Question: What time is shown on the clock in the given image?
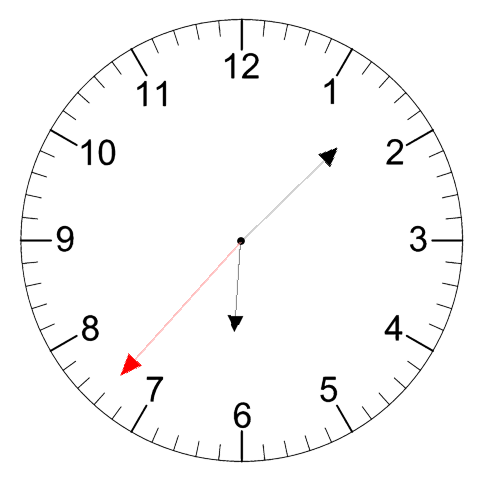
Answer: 06:07:37